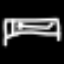
Label: bed